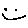
Label: smiley face